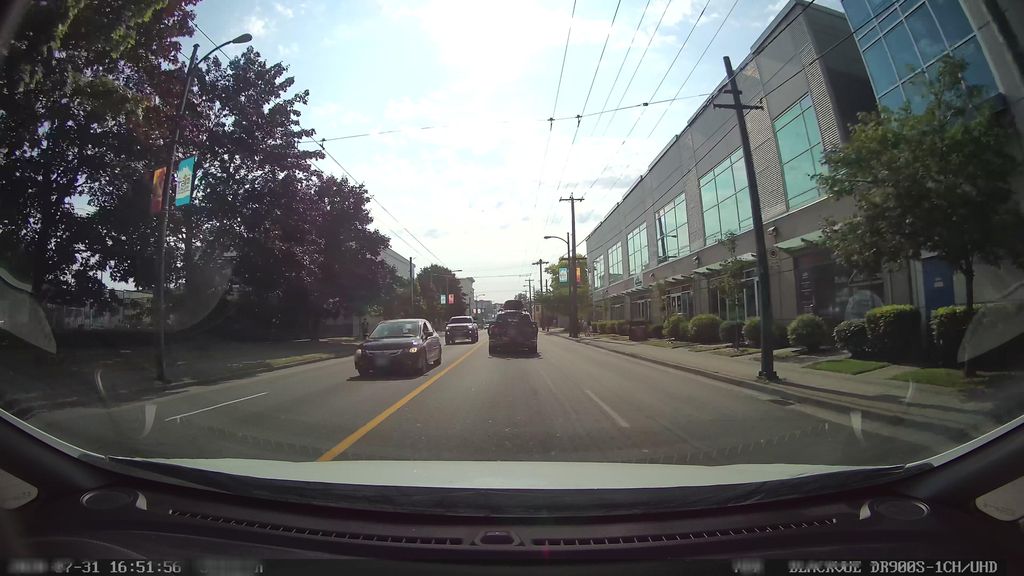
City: vancouver